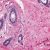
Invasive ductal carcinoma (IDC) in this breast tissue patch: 0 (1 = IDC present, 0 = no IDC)